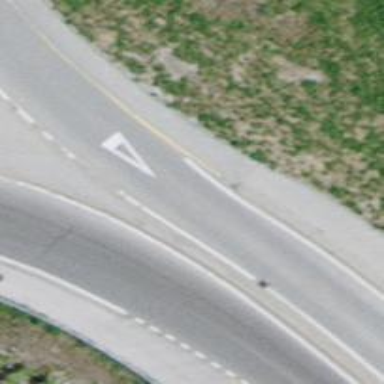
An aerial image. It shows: Primary highway with asphalt surface and cycle track.